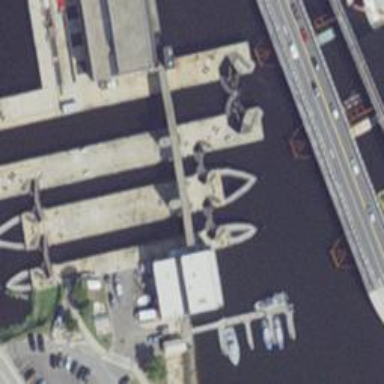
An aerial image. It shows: Dock located along the waterway.